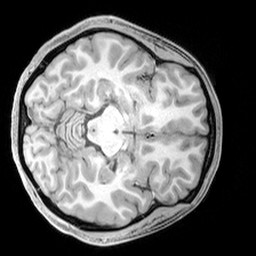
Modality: T1w
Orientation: axial